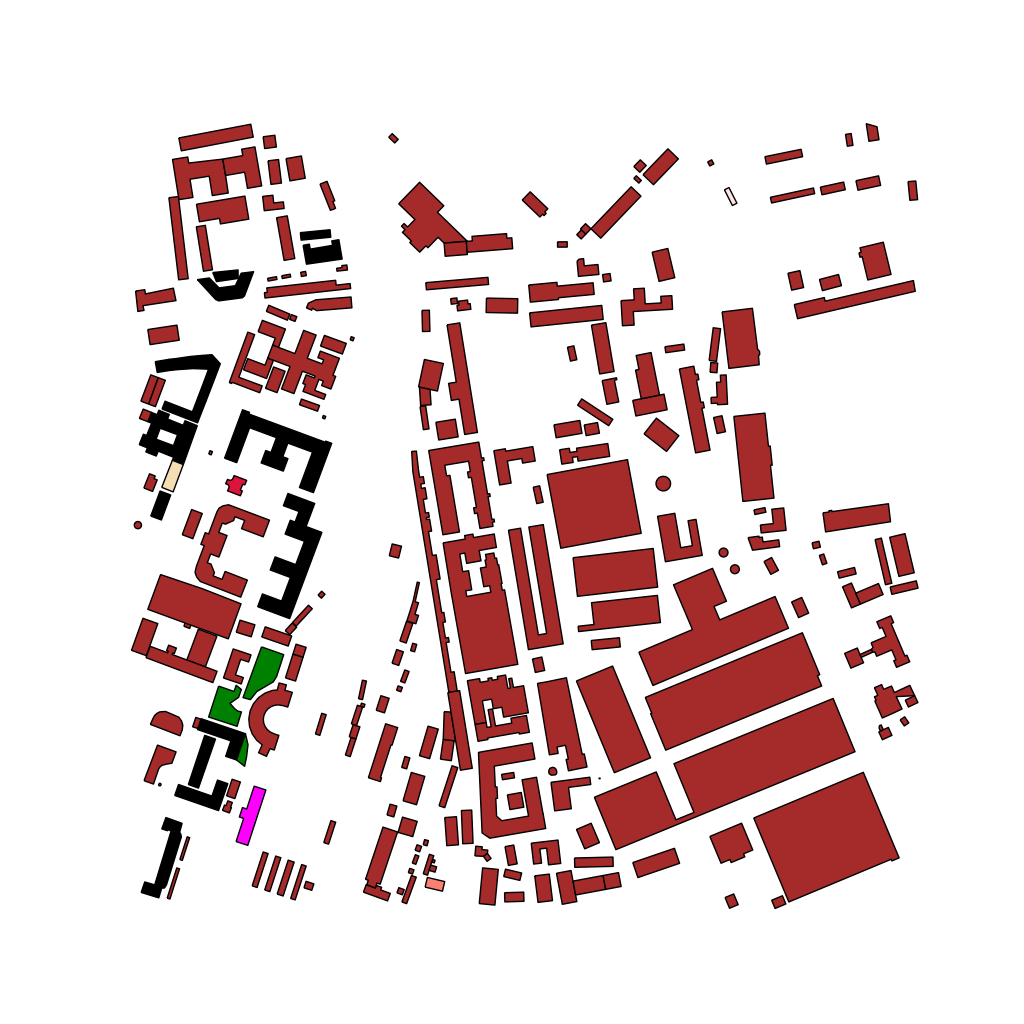
Tags: overhead vector_map, business, industrial, recreation, residential, special, transport, historical, soviet, high_rise, individual_rise, low_rise, medium_rise, density_1, Ambulance, Building, Church, Facility, Gas, Hotel, Park, Police, 1.0 km²